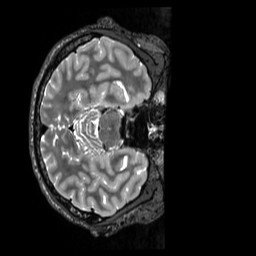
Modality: T2w
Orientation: axial
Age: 24
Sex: male
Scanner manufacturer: siemens
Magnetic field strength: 3 T
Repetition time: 3.2 s
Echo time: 0.728 s